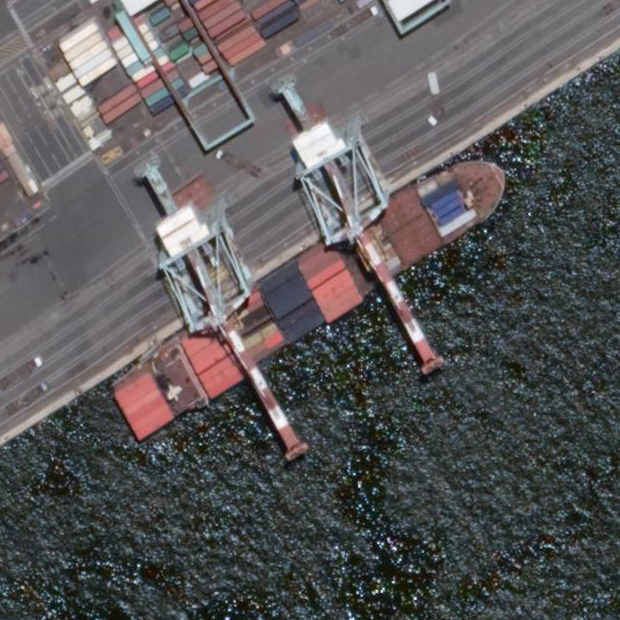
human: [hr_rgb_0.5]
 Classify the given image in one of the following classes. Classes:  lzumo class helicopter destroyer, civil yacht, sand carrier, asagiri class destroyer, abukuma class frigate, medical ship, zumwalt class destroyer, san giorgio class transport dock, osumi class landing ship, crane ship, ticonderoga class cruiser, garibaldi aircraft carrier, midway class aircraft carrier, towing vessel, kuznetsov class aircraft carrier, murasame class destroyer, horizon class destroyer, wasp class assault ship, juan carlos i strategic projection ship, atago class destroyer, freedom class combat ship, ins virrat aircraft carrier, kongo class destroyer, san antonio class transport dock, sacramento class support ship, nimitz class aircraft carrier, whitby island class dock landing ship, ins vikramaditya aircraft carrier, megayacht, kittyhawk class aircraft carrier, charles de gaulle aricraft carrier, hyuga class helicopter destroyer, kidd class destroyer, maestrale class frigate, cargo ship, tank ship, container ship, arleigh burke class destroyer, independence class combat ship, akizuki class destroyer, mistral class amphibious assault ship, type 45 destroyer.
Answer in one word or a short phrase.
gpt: Container ship